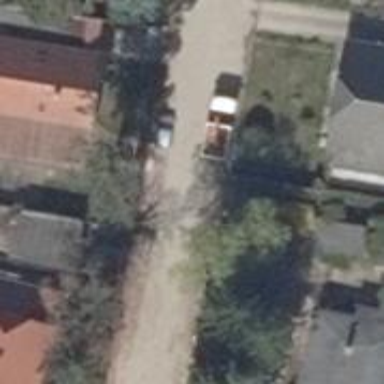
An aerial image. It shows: Driveway.